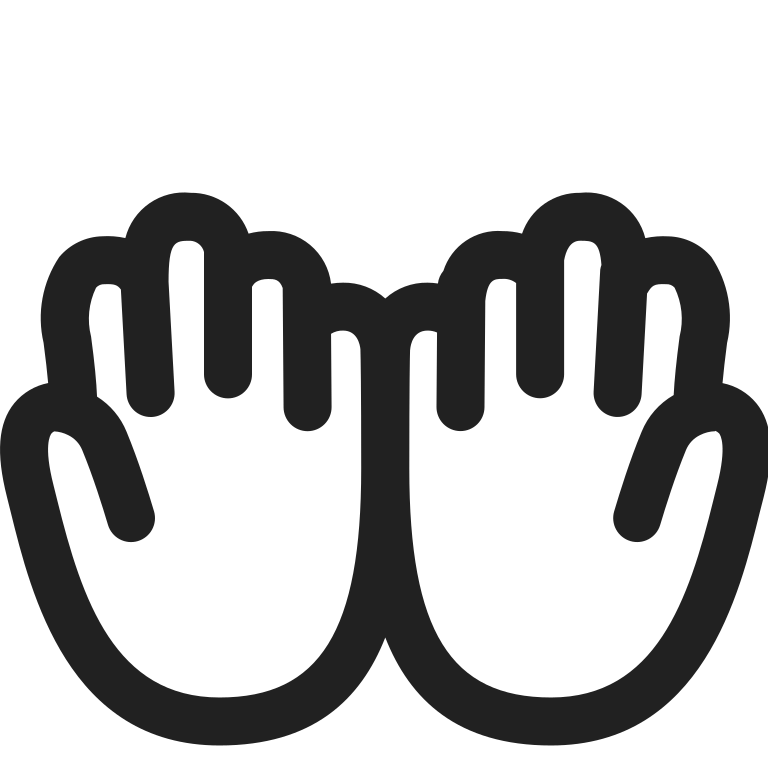
palms up together high contrast default